Question:
Relatively new to Javascript/HTML5 etc. I'm often in awe of how many different ways there are to do the same thing. In trying to develop a dashboard app, I'm trying to visually fine tune the CSS to get rid of the double boarder boxes interior to the main 'div' container. (Later these 'subcontainers' will be reaching out to various different APIs.)
I'm pretty sure there is a property I can put onto 'shared' that will overlap the boxes giving a nice even clean look but I wasn't able to find one. What are some other ways to handle this situation? Is there some automated way to do it? Or does one need to specify the borders individually on each 'sub-containers'?
'''
.container {
border: 3px solid black;
display: flex;
position: relative;
flex-direction: column;
margin: 0;
padding: 0;
height: 400px;
}
.shared {
min-height: 100%;
display: flex;
flex-direction: column;
flex: 1;
display: flex;
flex-direction: column;
justify-content: center;
border: 0;
}
.sub-container {
border: 3px solid black;
margin: 0;
padding: 0;
align-items: stretch;
height: 100%;
}
'''
'''
<div class="container shared" id="D">
<div class="sub-container">
<h2>Section Sub D1</h2>
<p id="D1-values">D1 Values</p>
</div>
<div class="sub-container">
<h2>Section Sub D2</h2>
<p id="D2-values">D2 Values</p>
</div>
<div class="sub-container">
<h2>Section Sub D3</h2>
<p id="D3-values">D3 Values</p>
</div>
</div>
'''
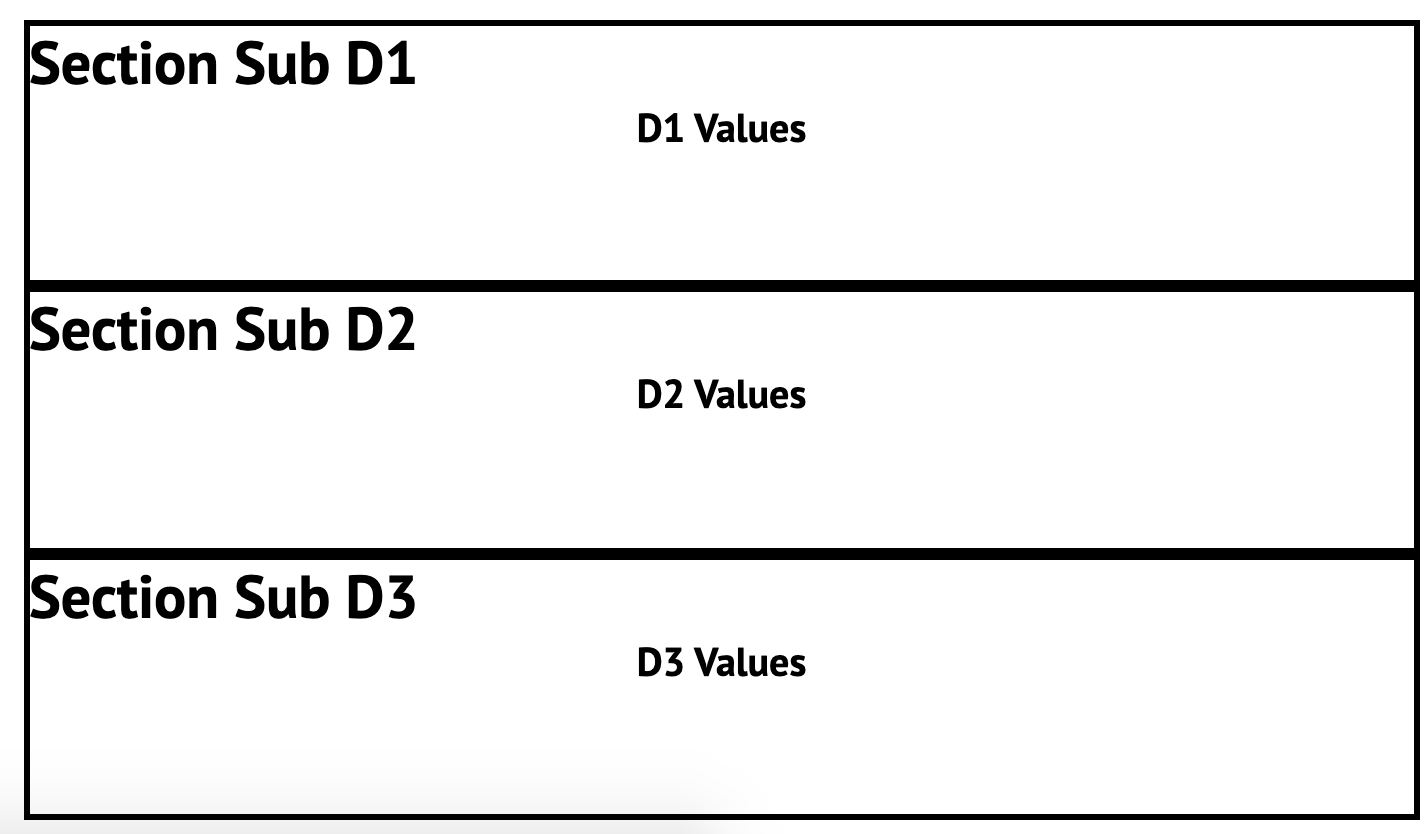
Answer: Add a negative margine for the bottom.
in this case for the '.sub-container' class
like this:
'''
.sub-container {
border: 3px solid black;
margin-bottom: -3px;
padding: 0;
align-items: stretch;
height: 100%;
}
'''
This happens because of the margins.
In evey element inside is the content, as we go outside, the next one is the padding,
then comes the border, but after that we got a margine. So the borders will
always be separated. Except if you add a negative margine for the bottom, with equal pixels as the border. This way the elements will overlap eachother.
<URL>